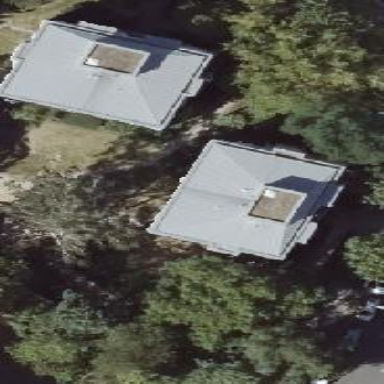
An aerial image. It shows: Apartment building with flat roof.